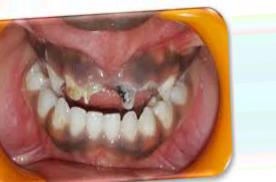
Condition: Caries